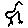
Label: bird